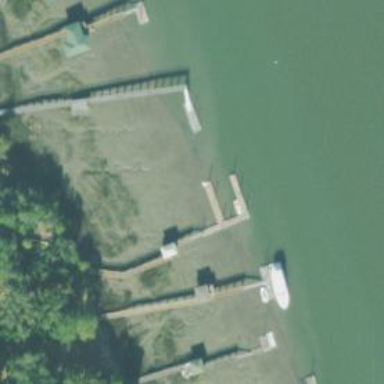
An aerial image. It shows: Sailing club.